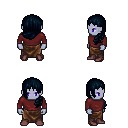
a pixel art fantasy rpg character, male body template, dark elf, purple skin, maroon long-sleeve shirt, robe skirt, raven left-swept hairstyle, maroon shoes, four views (front, back, left, right), 2x2 character sprite sheet, small pixel art, hard edges, no anti-aliasing